Interaction volume radius: 5 \u00c5
Interaction volume height: 10 \u00c5
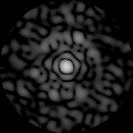
Disorder parameter: 0.9173